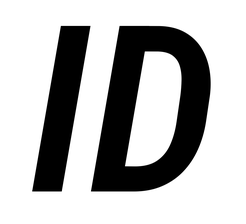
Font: Roboto-Italic_Condensed_SemiBold_Italic